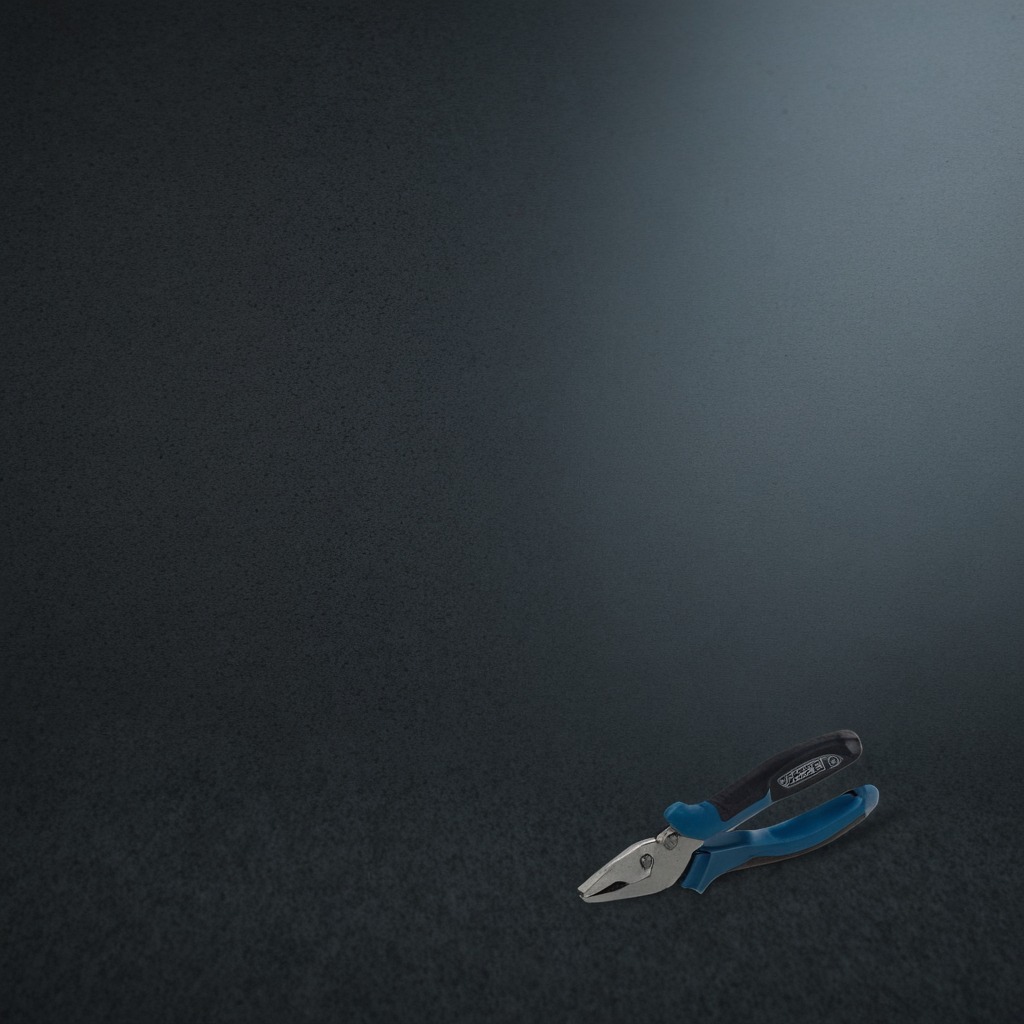
A plier is lying on a clean granite table inside a workshop at night.